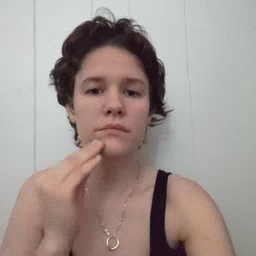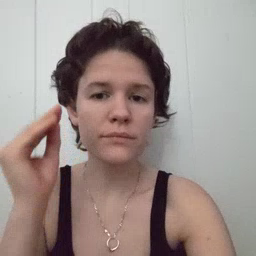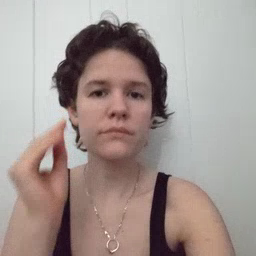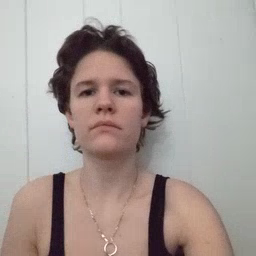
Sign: ride